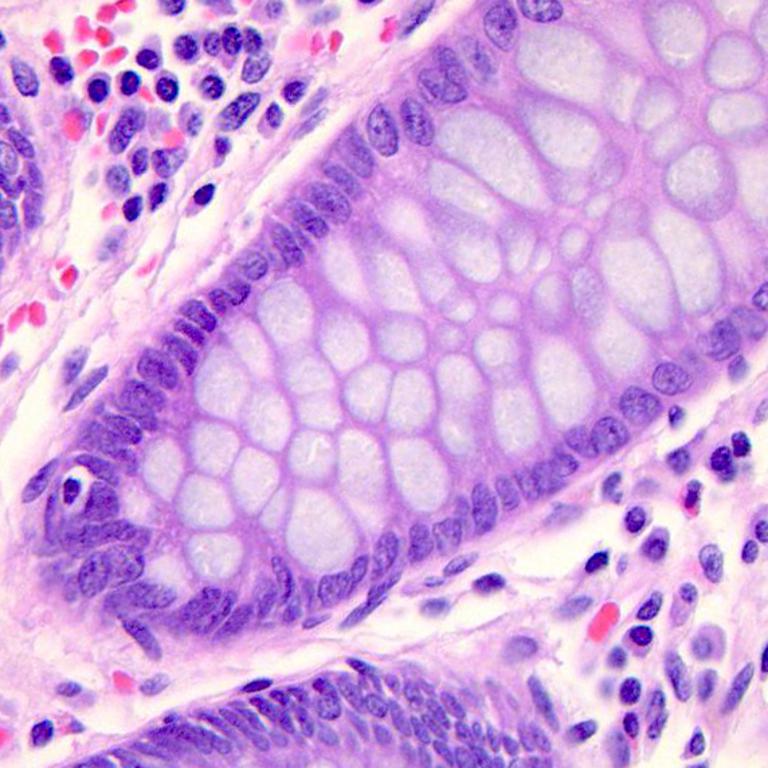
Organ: colon
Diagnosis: benign